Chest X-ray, PA view. Patient: 66 years old, sex F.
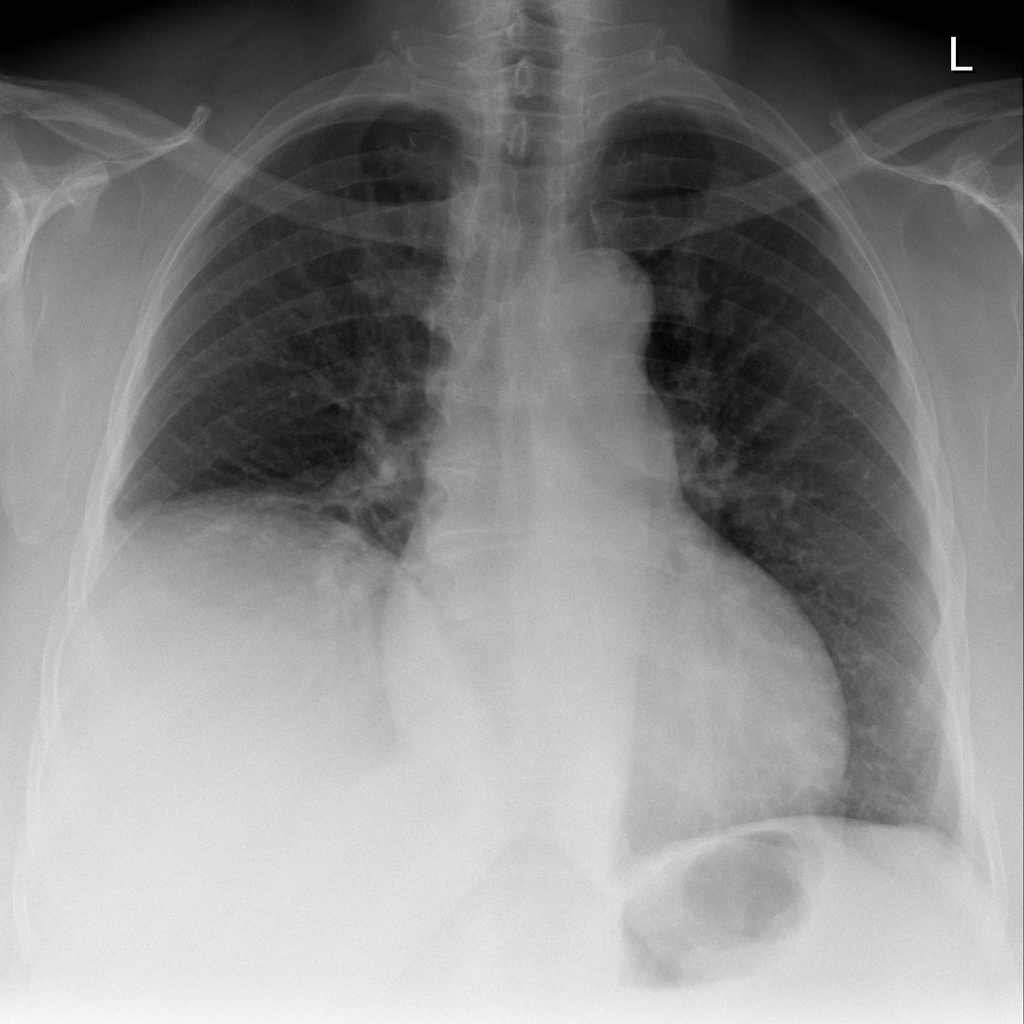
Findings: No Finding